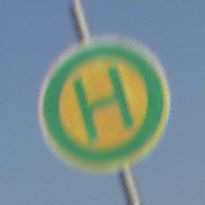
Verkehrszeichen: Haltestelle
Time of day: SunriseSunset
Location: Outdoor (Urban)
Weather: Clear
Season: NotSpecified
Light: Natural